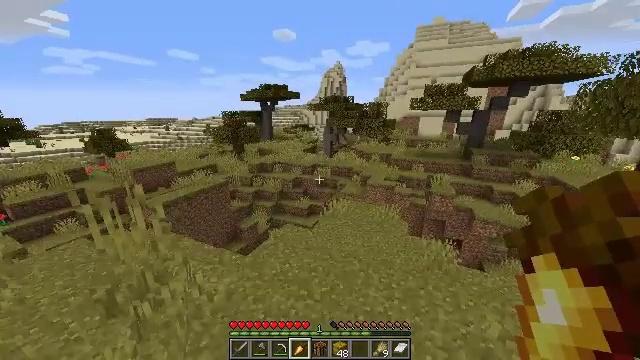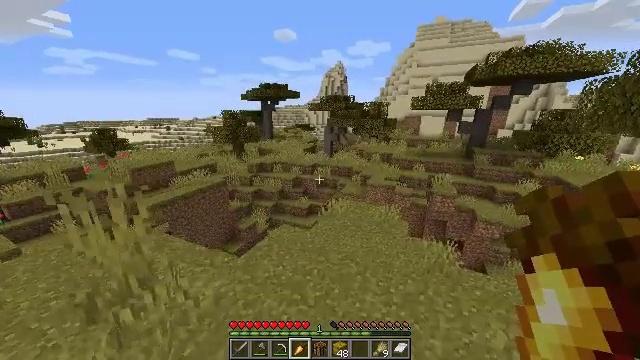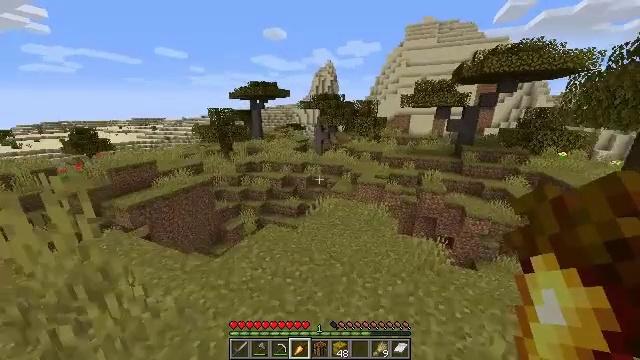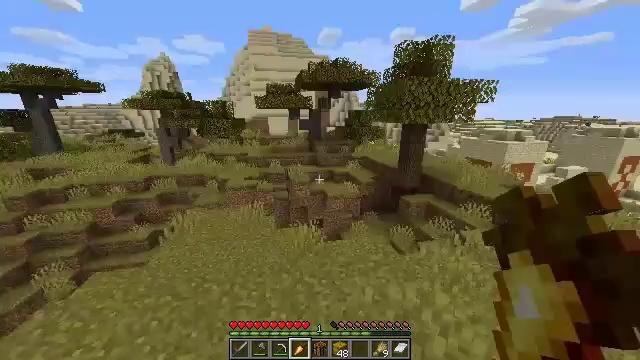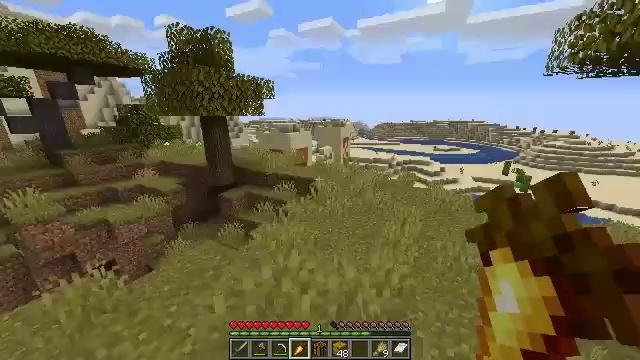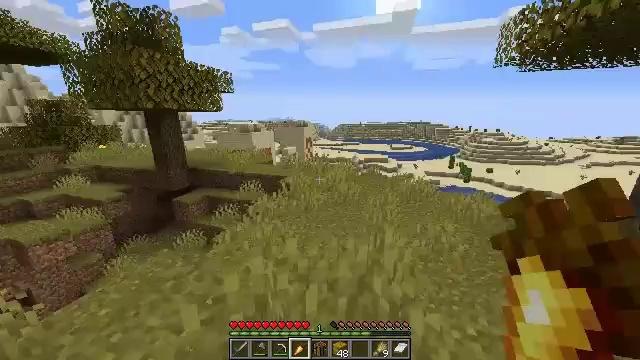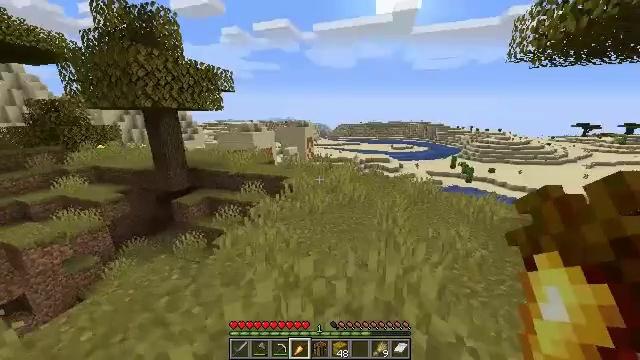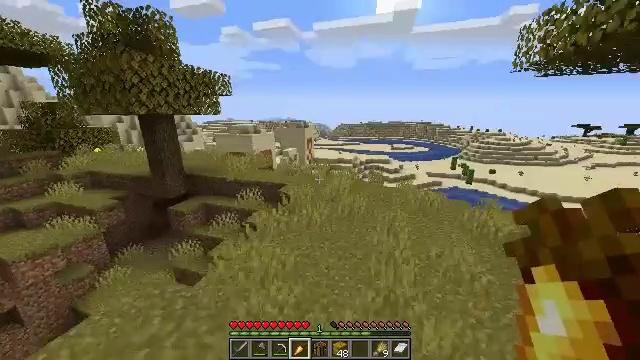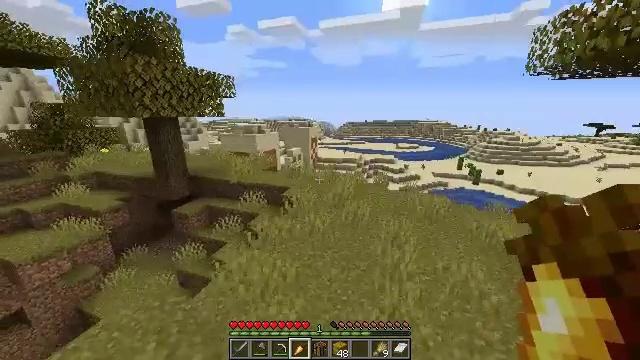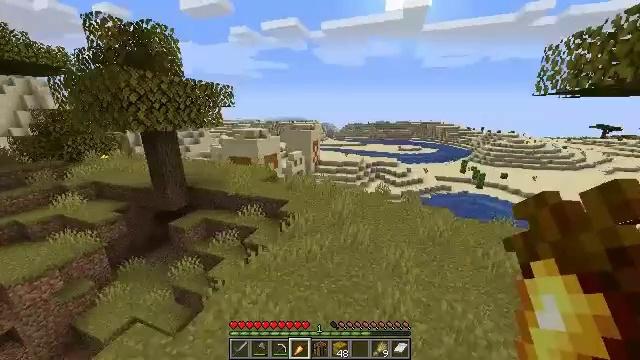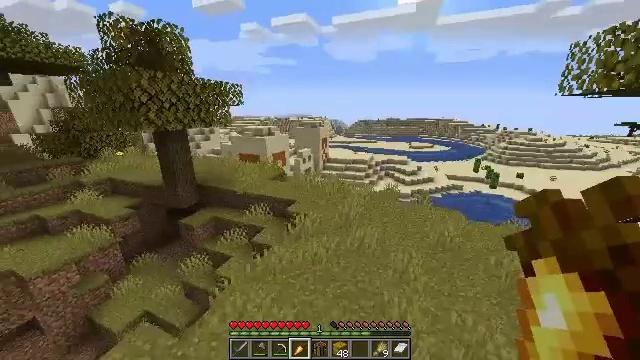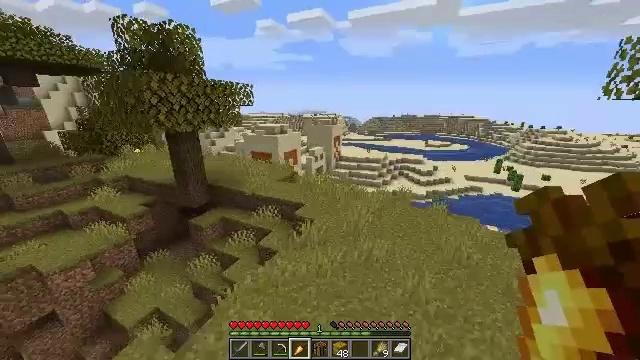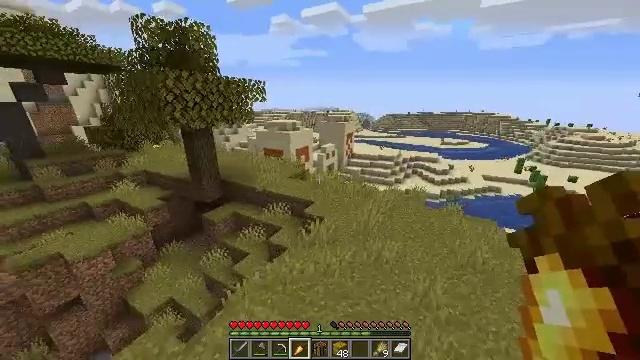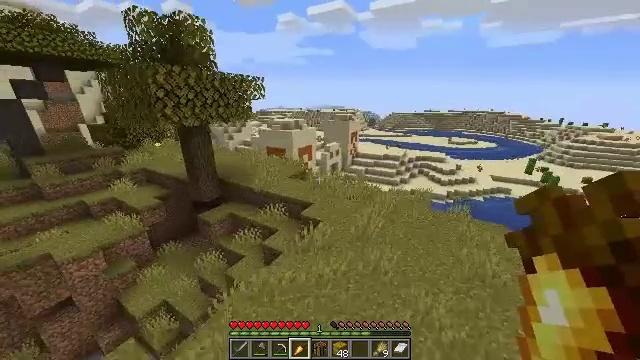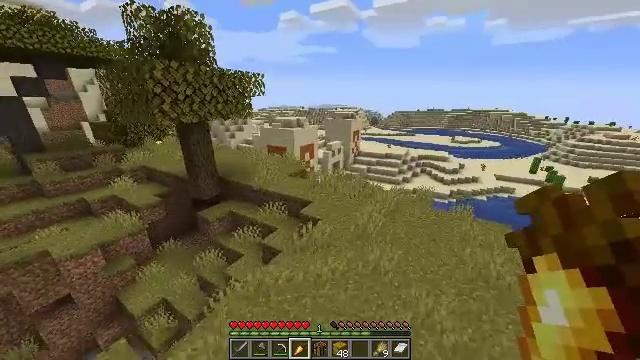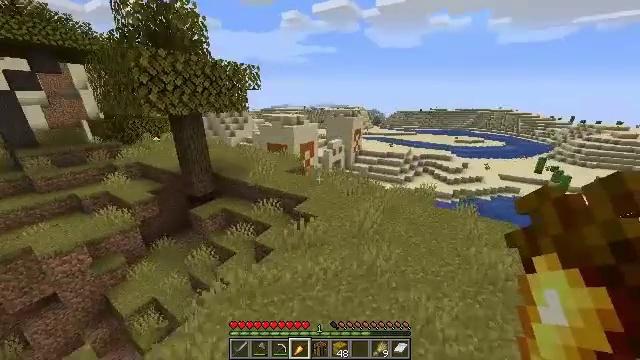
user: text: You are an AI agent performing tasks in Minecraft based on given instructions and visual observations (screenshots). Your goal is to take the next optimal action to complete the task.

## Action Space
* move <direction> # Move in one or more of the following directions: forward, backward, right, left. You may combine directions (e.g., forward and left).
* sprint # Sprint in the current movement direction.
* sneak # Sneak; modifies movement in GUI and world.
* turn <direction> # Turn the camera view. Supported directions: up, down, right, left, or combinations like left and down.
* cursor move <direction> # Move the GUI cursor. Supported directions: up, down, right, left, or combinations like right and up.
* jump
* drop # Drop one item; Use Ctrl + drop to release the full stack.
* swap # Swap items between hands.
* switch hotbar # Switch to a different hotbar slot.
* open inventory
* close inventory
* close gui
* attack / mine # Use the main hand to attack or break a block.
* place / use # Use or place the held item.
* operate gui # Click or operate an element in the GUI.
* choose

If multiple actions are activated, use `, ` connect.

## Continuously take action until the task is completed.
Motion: motion action
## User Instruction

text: Break the orange terracotta for materials.
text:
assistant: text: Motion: move forward and move right, jump
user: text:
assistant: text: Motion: move forward and move right, turn right, jump
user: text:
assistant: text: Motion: move forward and move right, turn right, jump
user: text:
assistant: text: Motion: move forward and move right, turn right, jump
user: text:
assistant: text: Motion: move forward and move right, turn right, jump
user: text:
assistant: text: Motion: move forward and move right
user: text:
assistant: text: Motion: move forward and move right, jump
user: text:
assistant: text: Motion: move forward and move right, turn left, jump
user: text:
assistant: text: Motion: move forward and move right, jump
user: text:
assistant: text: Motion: move forward and move right, turn left, jump
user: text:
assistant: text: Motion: move forward and move right, turn left, jump
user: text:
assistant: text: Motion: move forward and move right, turn left, jump
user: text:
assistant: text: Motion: move forward and move right, turn left, jump
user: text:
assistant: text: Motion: move forward and move right, jump
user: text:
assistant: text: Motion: move forward and move right, jump
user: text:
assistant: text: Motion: move forward and move right, jump
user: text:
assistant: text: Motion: move forward and move right, jump
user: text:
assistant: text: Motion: move forward and move right, jump
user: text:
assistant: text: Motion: move forward, jump
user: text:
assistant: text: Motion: move forward, turn left, jump
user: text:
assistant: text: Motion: move forward, turn left, jump
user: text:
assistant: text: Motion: move forward, turn left, jump
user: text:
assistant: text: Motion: move forward, turn left, jump
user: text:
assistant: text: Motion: move forward, turn left, jump
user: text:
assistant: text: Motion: move forward, turn left, jump
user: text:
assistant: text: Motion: move forward, turn left, jump
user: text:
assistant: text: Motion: move forward, jump
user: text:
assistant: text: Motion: move forward, jump
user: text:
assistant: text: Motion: move forward, jump
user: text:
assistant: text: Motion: move forward, turn left and down, jump